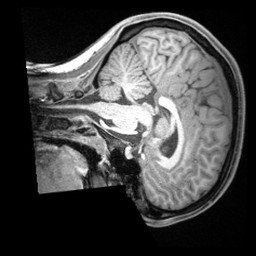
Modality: T1w
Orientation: sagittal
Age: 18
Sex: female
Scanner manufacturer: siemens
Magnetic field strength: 3 T
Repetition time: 1.68 s
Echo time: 0.00188 s